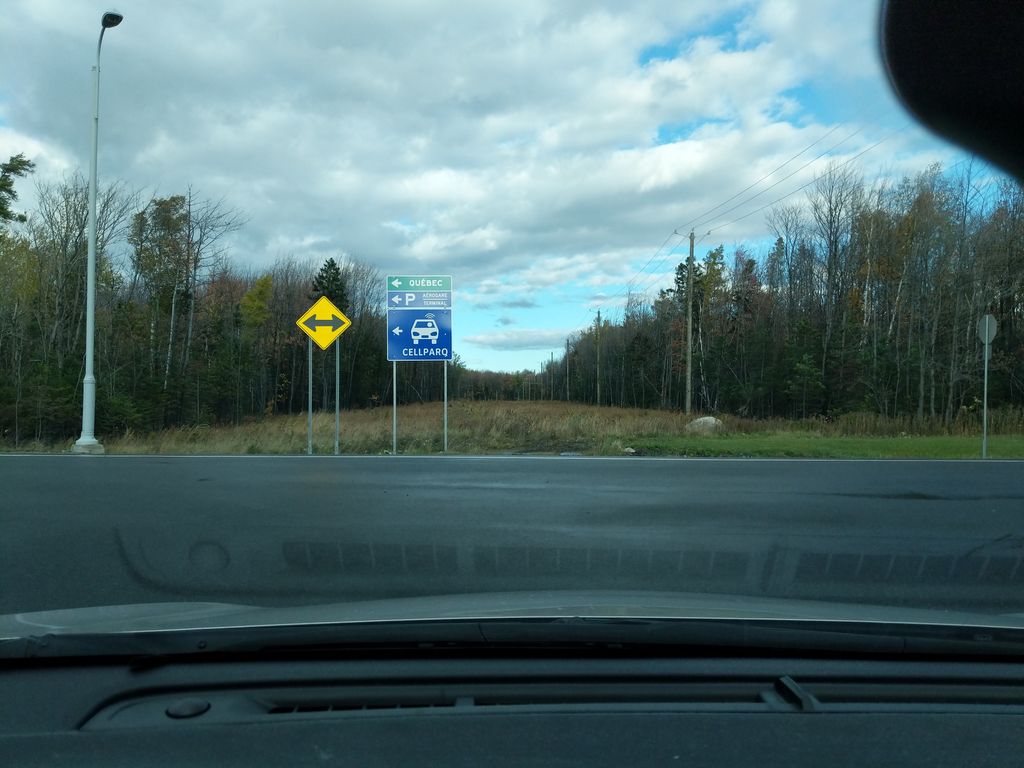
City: quebec_city